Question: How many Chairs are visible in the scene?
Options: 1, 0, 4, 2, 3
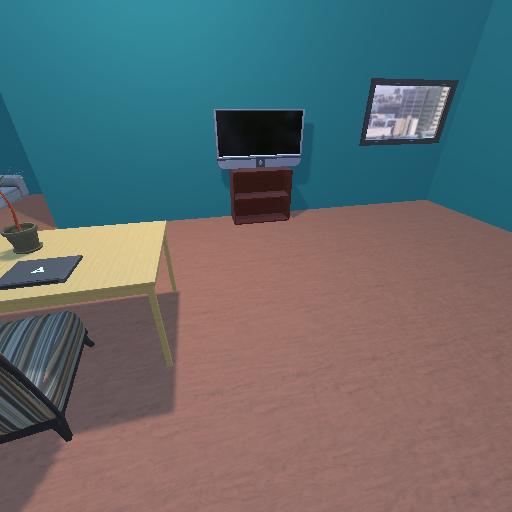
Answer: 1